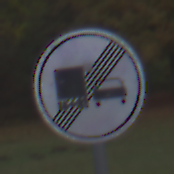
Verkehrszeichen: EndeUeberholverbotKraftfahrzeuge
Umgebung: Outdoor, Nature
Tageszeit: SunriseSunset
Wetter: PartlyCloudy
Licht: Natural
Jahreszeit: Autumn
Kontrast: LowContrast